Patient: sex F, age 68
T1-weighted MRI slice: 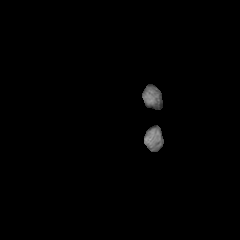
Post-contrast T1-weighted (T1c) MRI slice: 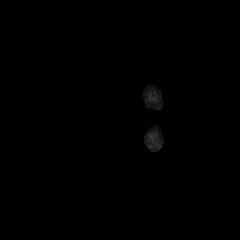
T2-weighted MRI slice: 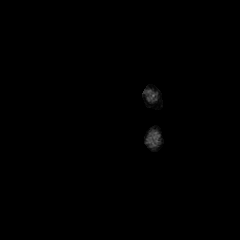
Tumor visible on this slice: no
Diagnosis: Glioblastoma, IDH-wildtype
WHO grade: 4